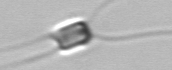
Label: Chaetoceros_similis